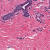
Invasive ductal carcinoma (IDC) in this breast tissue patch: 0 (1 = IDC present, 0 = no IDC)